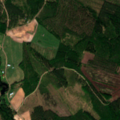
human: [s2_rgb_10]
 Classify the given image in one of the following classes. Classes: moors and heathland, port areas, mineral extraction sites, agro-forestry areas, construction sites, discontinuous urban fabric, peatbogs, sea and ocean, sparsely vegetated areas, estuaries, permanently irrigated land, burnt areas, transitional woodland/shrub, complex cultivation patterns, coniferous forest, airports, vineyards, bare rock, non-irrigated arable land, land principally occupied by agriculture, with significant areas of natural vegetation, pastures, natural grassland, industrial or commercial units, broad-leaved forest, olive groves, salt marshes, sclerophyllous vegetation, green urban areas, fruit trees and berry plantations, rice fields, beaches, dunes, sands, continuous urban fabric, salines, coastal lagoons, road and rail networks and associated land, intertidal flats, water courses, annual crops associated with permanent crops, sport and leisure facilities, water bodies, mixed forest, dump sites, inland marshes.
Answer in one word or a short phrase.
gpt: non-irrigated arable land, coniferous forest, mixed forest, transitional woodland/shrub, peatbogs